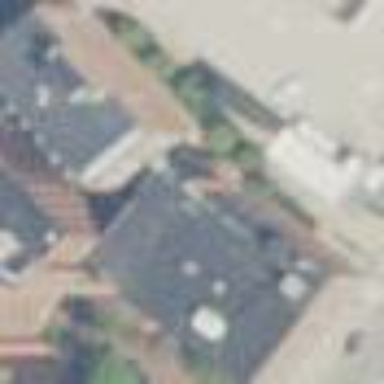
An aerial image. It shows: Industrial building.